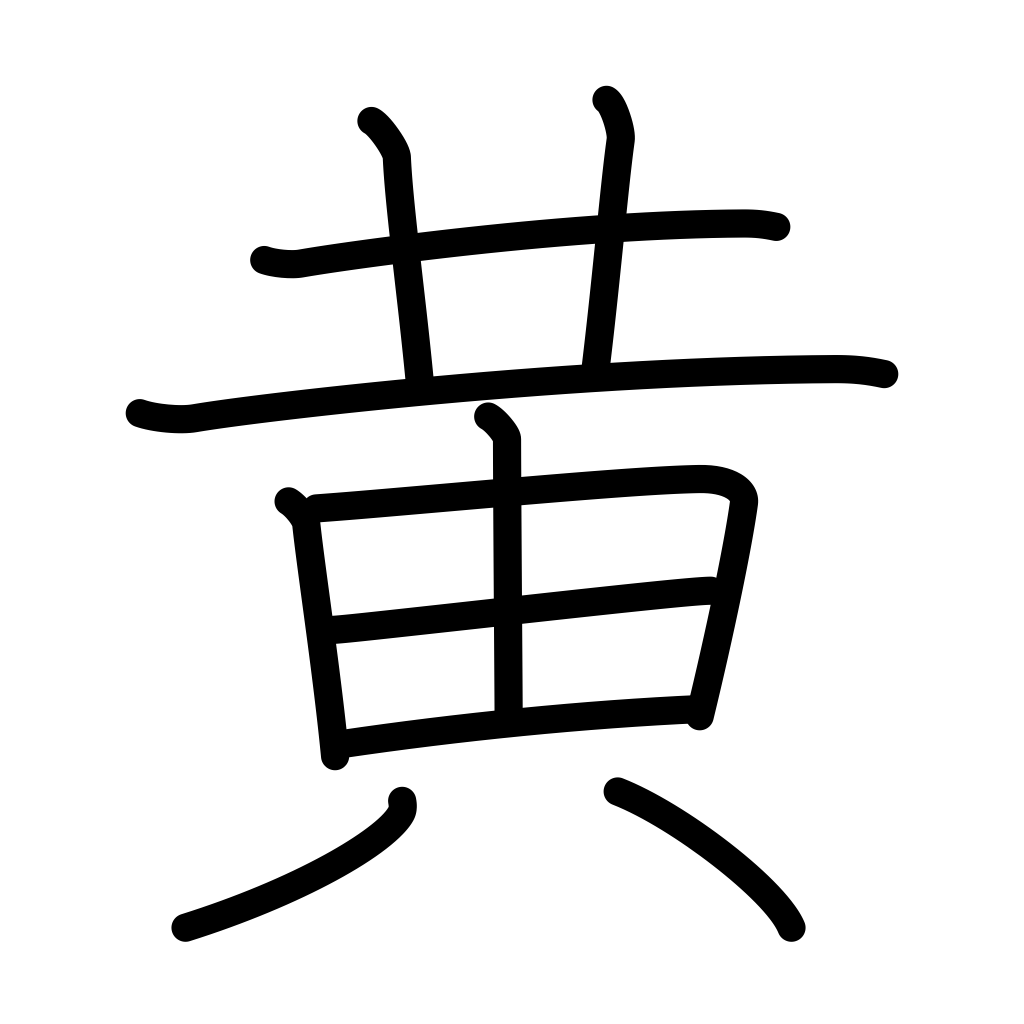
Meaning: yellow